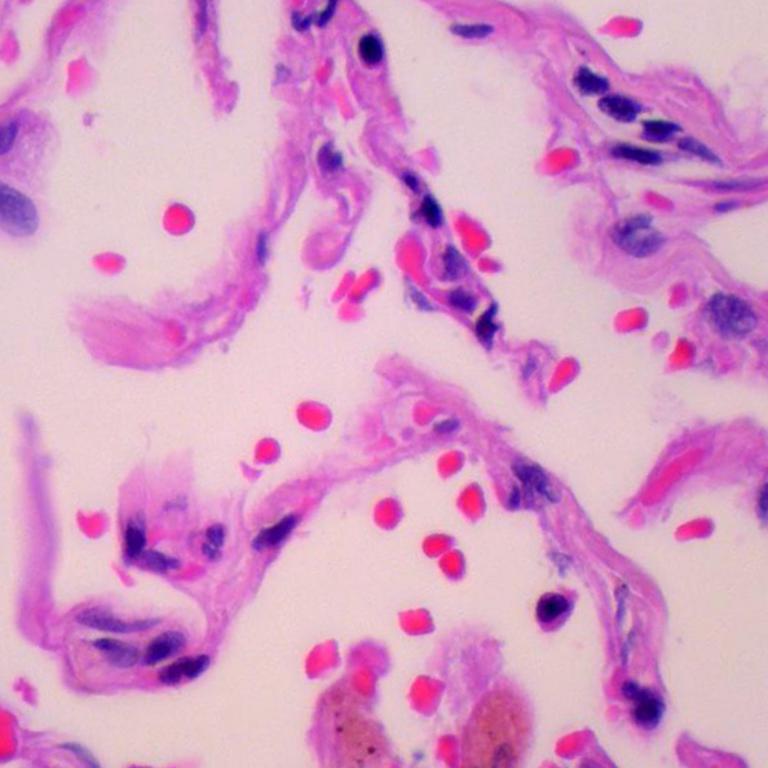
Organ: lung
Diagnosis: benign